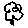
Label: flower